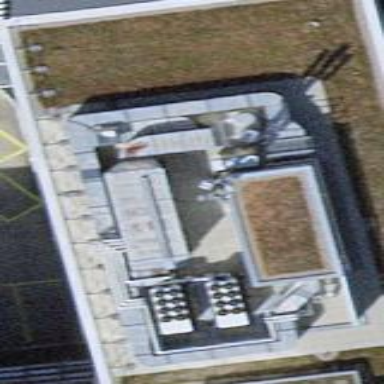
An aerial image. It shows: Commercial building.